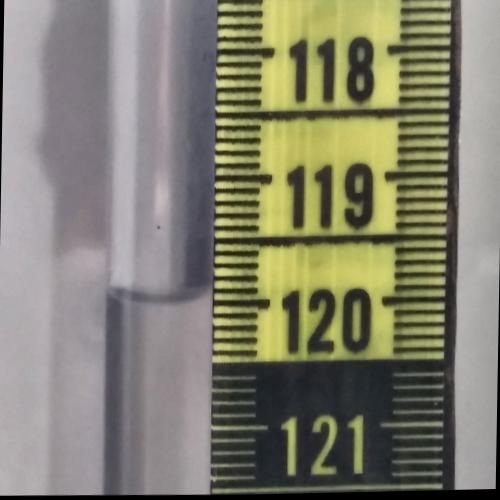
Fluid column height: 119.9 cm